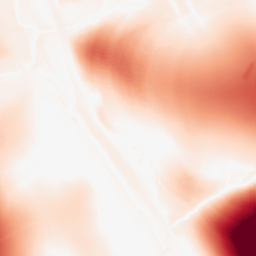
Category: morphological
Decomposition family: tophat
Decomposition parameters: size: 100
mode: white
Upsampling method: fft_zeropad
Upsampling parameters: scale: 4
Upsampling scale: 4